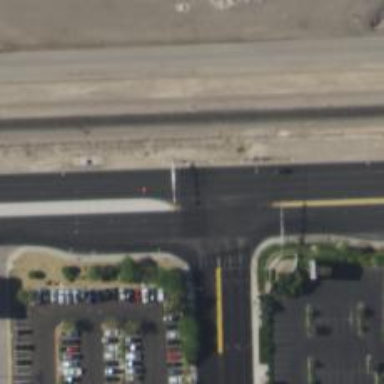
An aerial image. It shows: Solid stop line on the road marking.